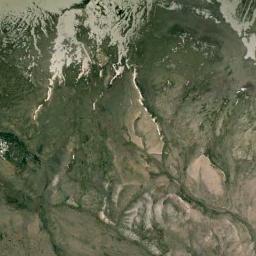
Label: mountain